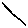
Label: line